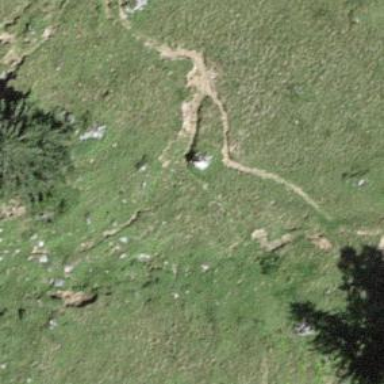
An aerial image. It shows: Ground path.